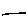
Label: line